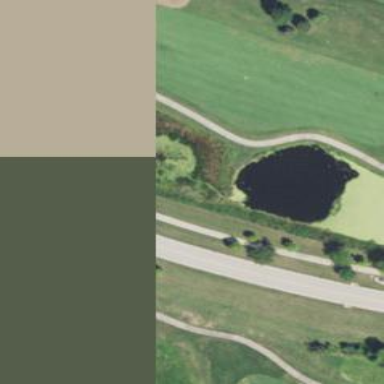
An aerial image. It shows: Water hazard on golf course.